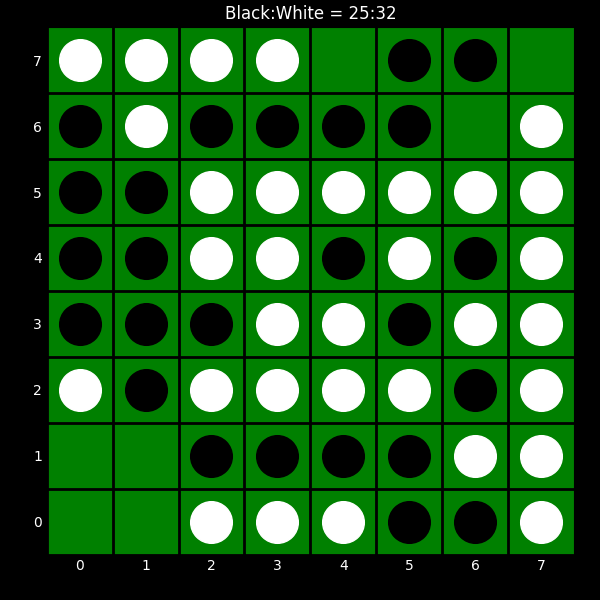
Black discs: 25
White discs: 32